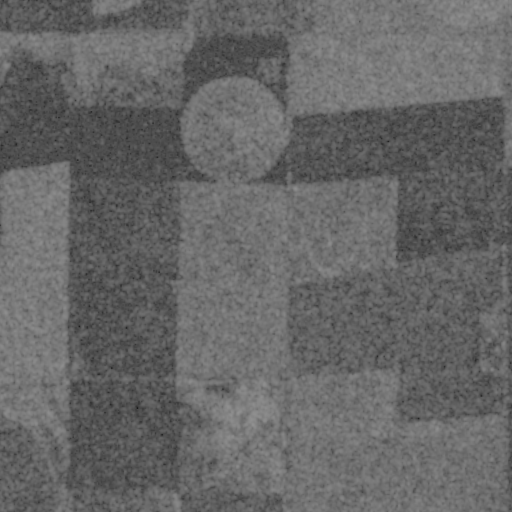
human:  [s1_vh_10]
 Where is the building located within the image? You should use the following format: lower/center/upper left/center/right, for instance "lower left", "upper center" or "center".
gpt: The building is located in the lower right of the image.
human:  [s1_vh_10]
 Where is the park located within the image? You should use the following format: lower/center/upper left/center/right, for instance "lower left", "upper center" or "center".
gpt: There is no park in the image.

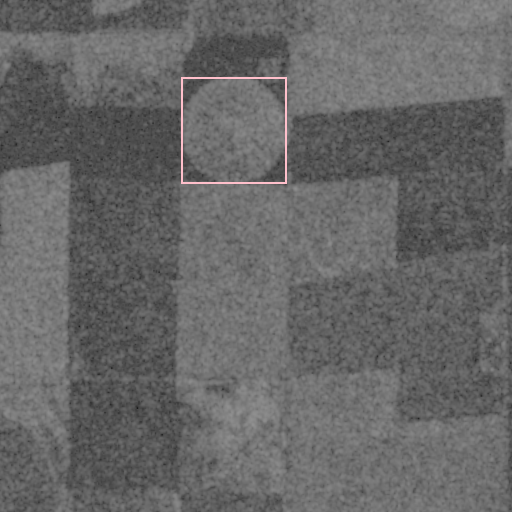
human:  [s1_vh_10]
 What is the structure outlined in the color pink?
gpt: The structure outlined in pink is a crop field.
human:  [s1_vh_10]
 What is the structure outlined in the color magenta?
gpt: There is no magenta outline.